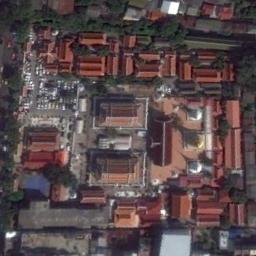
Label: palace